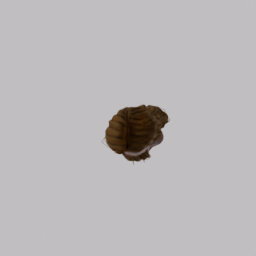
Label: people